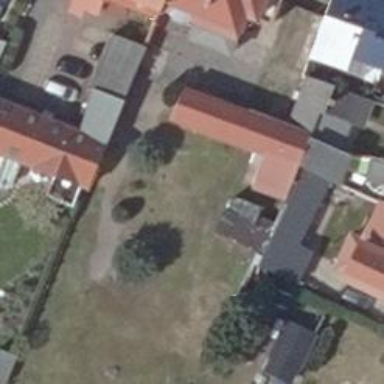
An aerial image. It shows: Driveway tunnel that serves as building passage.